Interaction volume radius: 5 \u00c5
Interaction volume height: 20 \u00c5
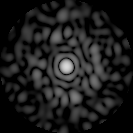
Disorder parameter: 0.8802